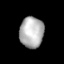
Tissue: lung
Cell type: Endothelial cells
Senescence score: 0.6548
Nuclear area (px): 724
Mean DAPI intensity: 178.975